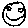
Label: smiley face